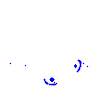
Particle: pion